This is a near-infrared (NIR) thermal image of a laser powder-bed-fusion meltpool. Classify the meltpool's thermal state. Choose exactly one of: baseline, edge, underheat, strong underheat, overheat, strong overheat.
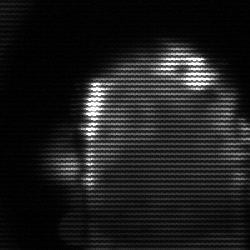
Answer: baseline